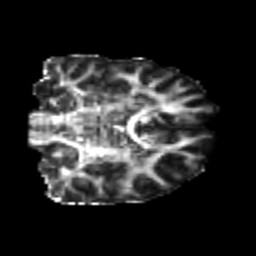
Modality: FA
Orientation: coronal
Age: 21
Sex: male
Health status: healthy
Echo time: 0.074 s